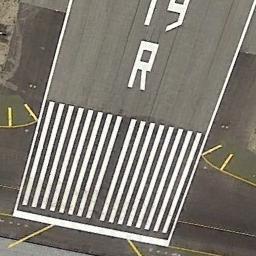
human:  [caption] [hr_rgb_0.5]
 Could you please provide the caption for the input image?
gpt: Next to the runway is a concrete floor with white '19R' and short-line signs on the runway .

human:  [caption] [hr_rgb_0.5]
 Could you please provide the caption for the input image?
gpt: The runway has a threshold marking and the designation marking is 19R .

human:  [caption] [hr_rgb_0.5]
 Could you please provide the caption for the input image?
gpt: The runway is surrounded by Numbers and letters .

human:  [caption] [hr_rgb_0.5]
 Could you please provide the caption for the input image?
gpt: The runway is on the bare land .

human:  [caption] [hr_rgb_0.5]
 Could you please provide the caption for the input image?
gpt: The runway is marked with white lines and numbers .